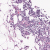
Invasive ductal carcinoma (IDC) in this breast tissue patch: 1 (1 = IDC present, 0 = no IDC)